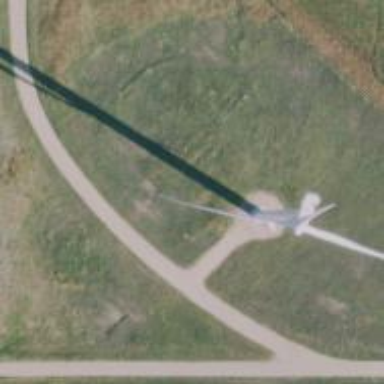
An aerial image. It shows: Wind generator powered by wind. The generator type is horizontal axis and it uses wind turbines.